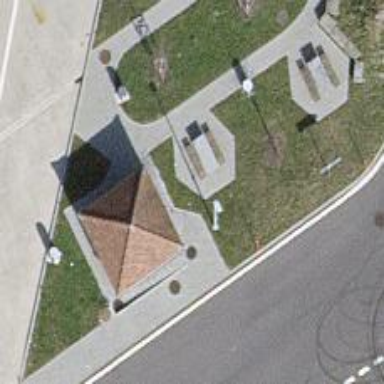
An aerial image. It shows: Picnic table located in leisure land area.